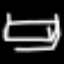
Label: bed